Question: How can i solve this problems if i dont't use injection sql command in controller?
More details
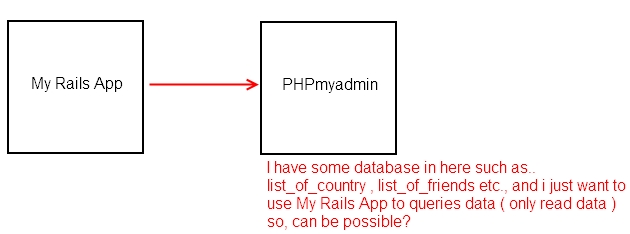
Answer: See this question:
<URL>
Basically, the point is that you can define the connection to the other database in database.yml. ActiveRecord::Base will inherit from one by default, but you can use the 'establish_connection' method to connect to the other database that you've configured for a given model.
Then you can use the ActiveRecord API (e.g. find_by_sql) to query the other database.